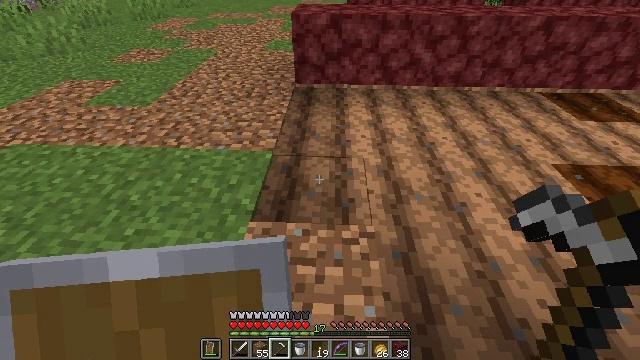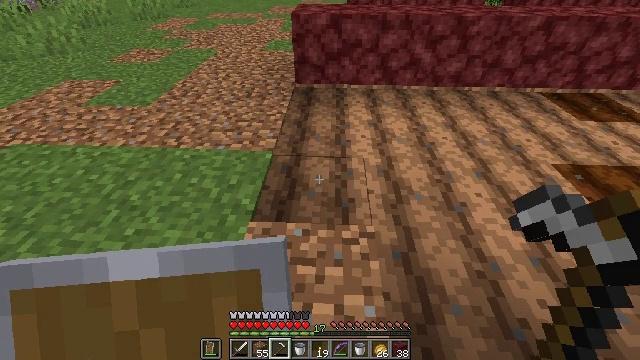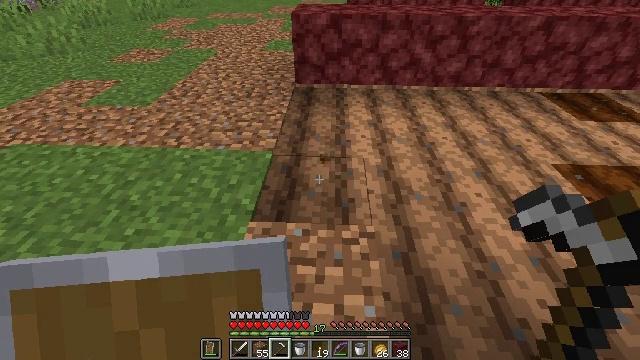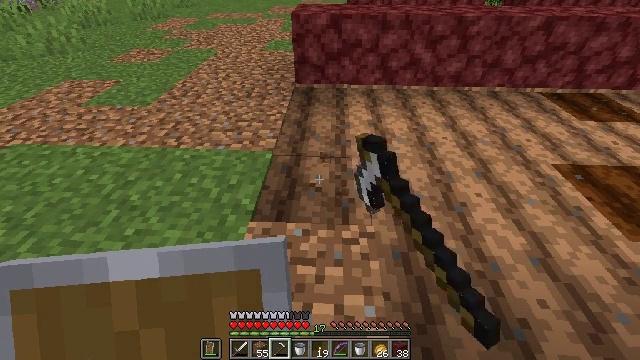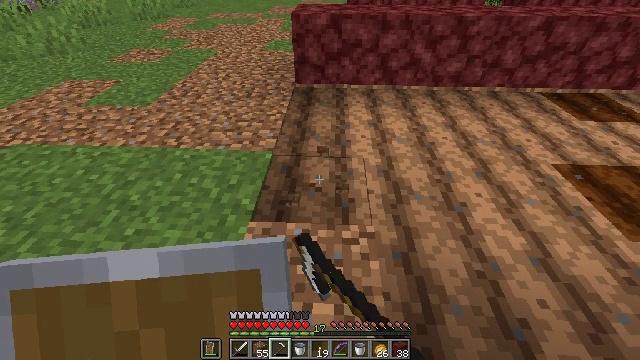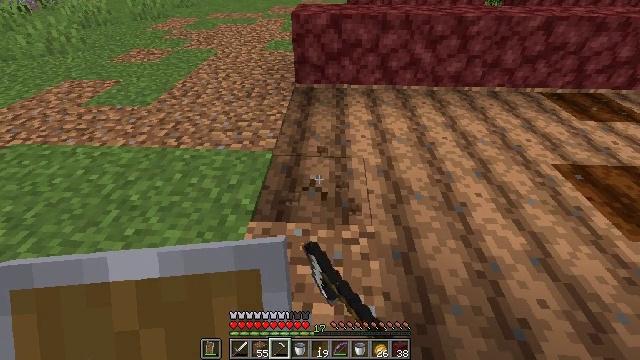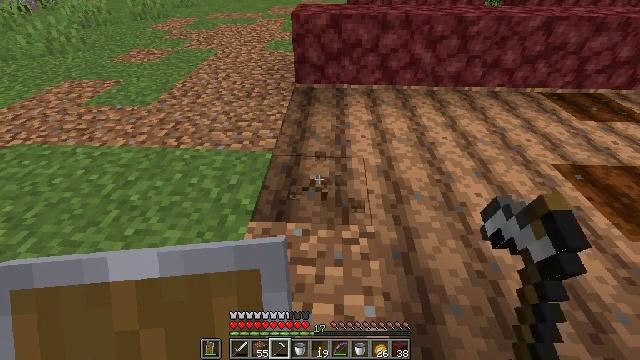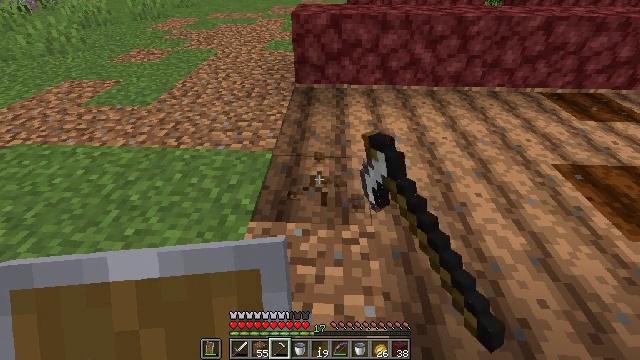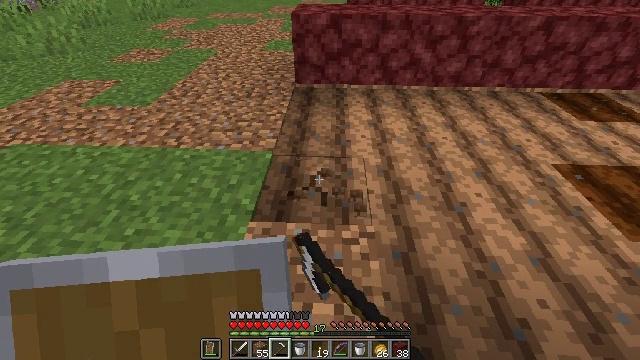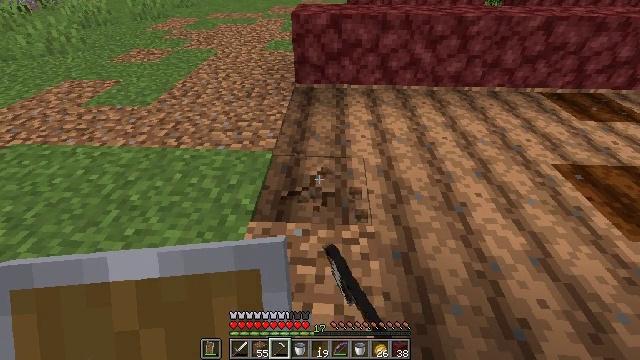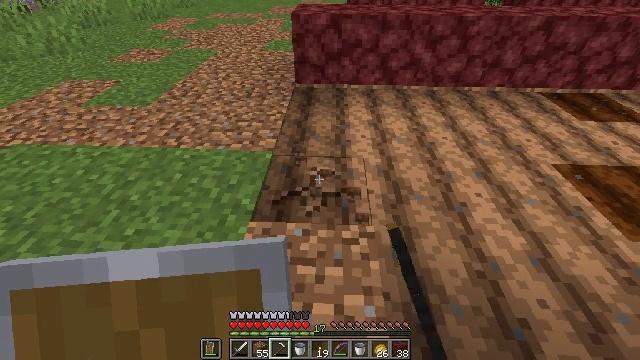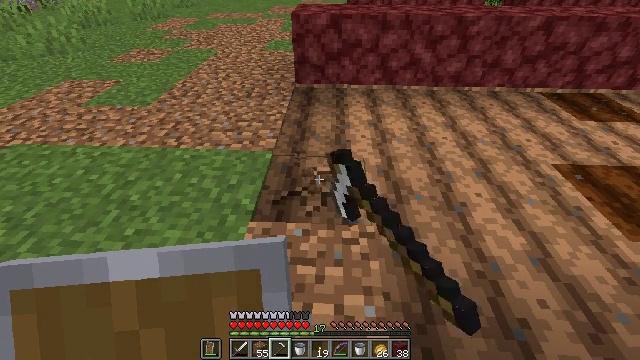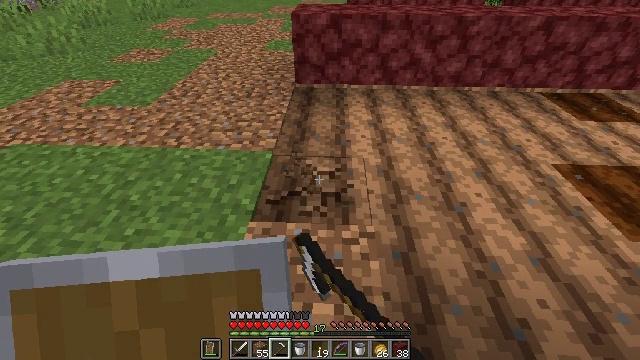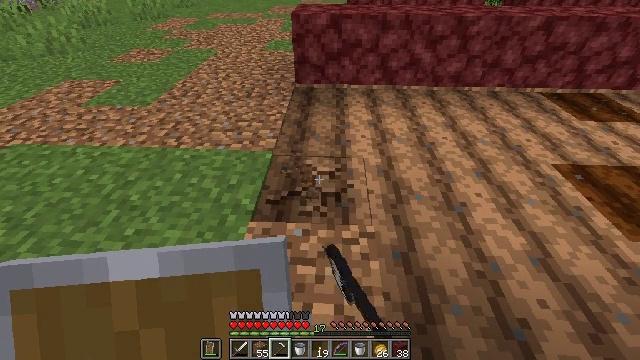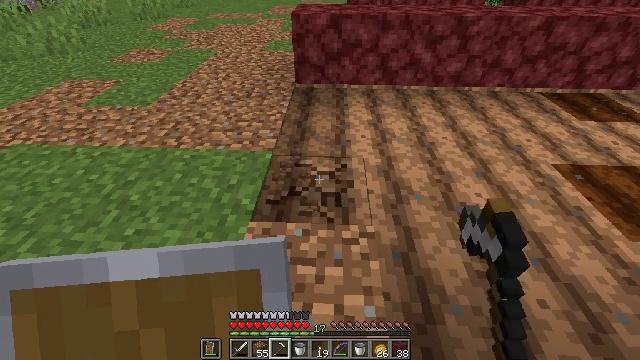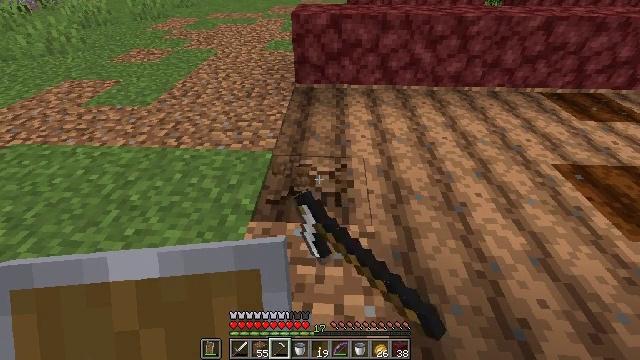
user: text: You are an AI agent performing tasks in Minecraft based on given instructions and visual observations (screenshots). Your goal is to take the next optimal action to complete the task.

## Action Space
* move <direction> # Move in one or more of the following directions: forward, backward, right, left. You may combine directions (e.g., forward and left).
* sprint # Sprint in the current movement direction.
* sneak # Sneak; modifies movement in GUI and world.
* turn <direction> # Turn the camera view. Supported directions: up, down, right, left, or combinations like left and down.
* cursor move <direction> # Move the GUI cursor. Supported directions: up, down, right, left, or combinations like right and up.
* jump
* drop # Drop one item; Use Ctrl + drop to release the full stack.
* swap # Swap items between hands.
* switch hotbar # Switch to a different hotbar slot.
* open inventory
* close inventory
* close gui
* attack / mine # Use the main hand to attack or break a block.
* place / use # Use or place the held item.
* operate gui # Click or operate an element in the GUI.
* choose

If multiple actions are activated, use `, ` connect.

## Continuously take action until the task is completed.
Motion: motion action
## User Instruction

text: Reclaim farmland by breaking it.
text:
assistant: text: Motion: no_op
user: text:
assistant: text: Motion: attack / mine
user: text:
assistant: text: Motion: attack / mine
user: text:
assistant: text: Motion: attack / mine
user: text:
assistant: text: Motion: attack / mine
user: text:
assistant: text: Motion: attack / mine
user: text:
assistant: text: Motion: attack / mine
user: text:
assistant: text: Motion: attack / mine
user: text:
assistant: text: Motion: attack / mine
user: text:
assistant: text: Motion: attack / mine
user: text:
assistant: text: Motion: attack / mine
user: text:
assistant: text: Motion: attack / mine
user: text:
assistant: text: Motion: attack / mine
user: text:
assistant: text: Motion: attack / mine
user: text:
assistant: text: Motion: attack / mine
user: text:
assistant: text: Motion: attack / mine
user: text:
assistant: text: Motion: no_op
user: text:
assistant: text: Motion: no_op
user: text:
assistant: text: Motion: no_op
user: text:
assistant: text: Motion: no_op
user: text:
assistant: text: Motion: no_op
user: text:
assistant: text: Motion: no_op
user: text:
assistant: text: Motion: no_op
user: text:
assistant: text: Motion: no_op
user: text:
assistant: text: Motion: no_op
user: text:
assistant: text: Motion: no_op
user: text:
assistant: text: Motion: no_op
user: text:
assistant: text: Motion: no_op
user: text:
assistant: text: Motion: no_op
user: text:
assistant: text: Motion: no_op